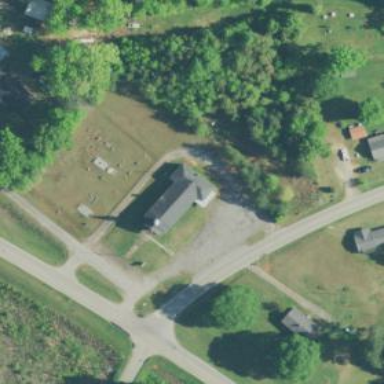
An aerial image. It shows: Grave yard.